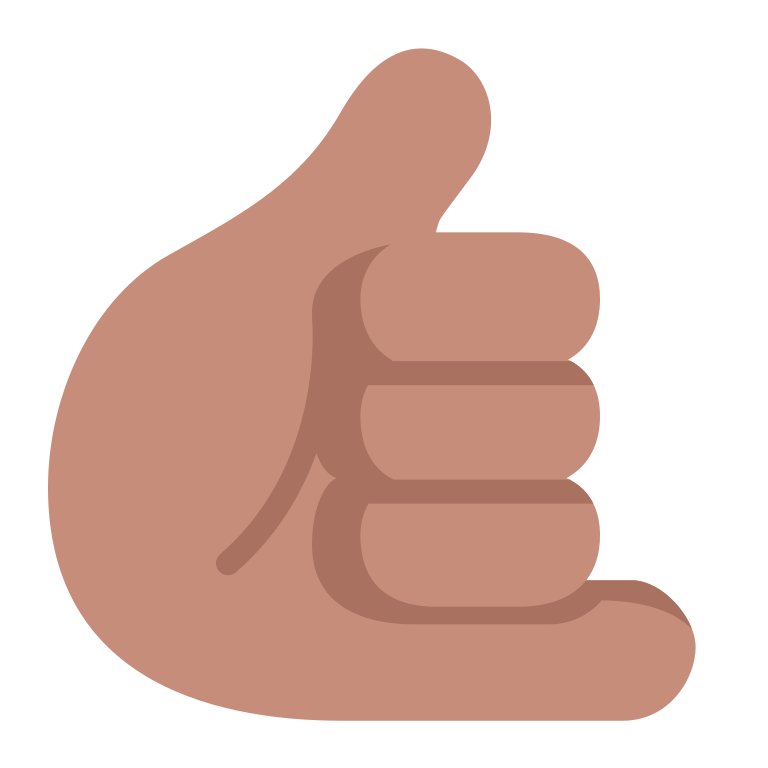
call me hand flat